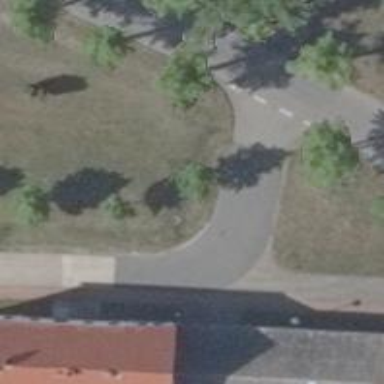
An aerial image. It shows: Asphalt road in residential area.